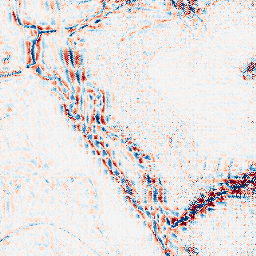
Category: wavelet
Decomposition family: wavelet_reverse_biorthogonal
Decomposition parameters: wavelet: rbio5.5
level: 3
Upsampling method: regularized
Upsampling parameters: scale: 4
lambda_reg: 0.1
Upsampling scale: 4